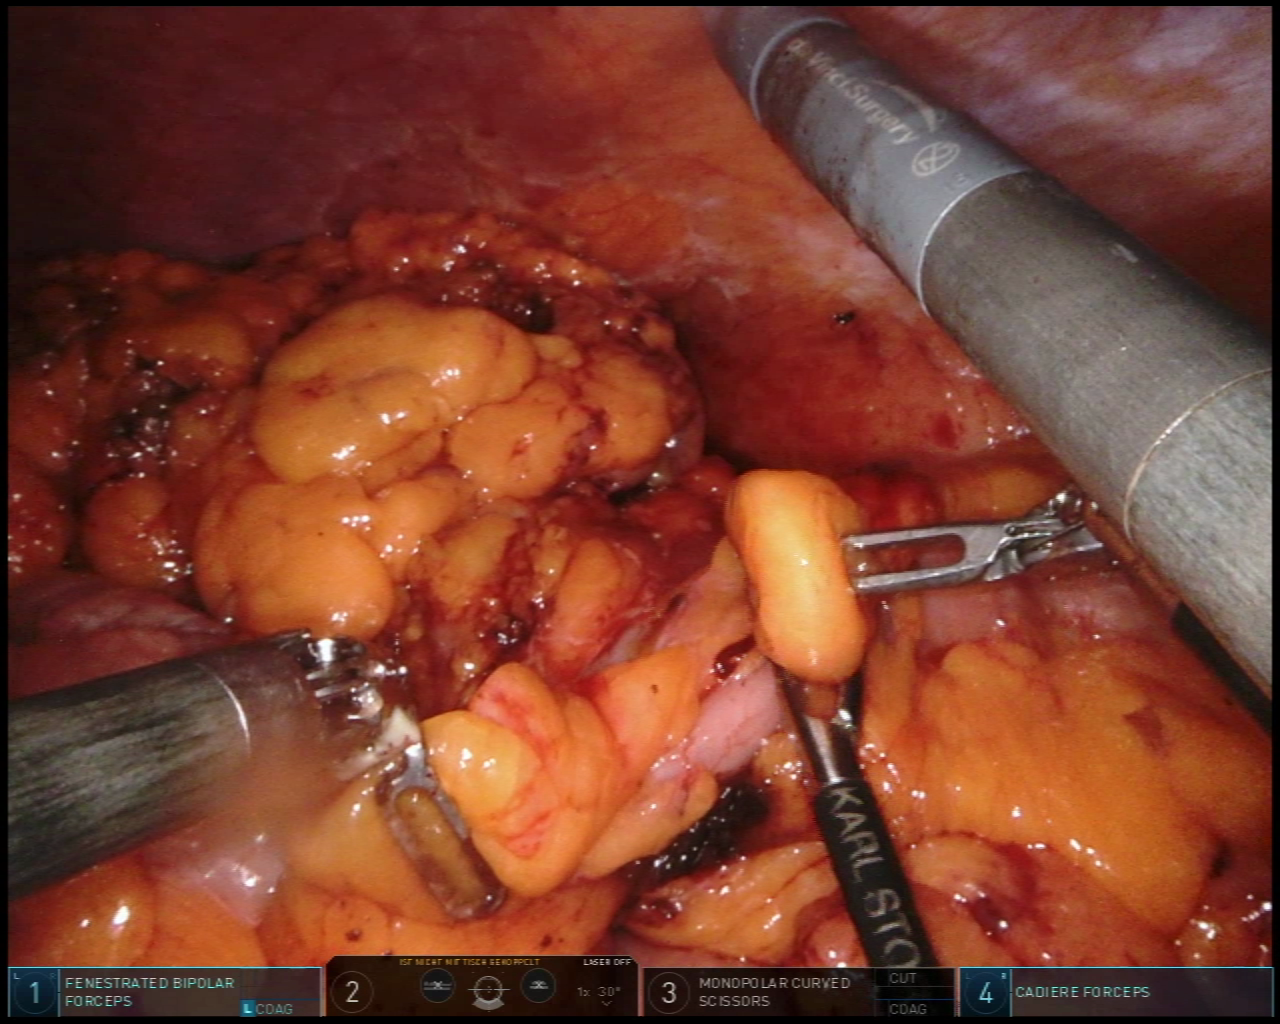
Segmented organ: abdominal_wall
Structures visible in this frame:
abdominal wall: yes
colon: yes
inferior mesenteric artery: no
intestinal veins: no
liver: no
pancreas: no
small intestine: no
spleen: no
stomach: no
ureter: no
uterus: no
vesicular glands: no